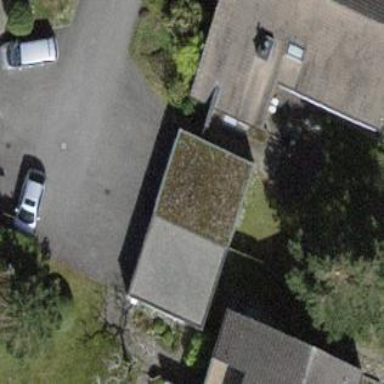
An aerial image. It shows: Group of garages.